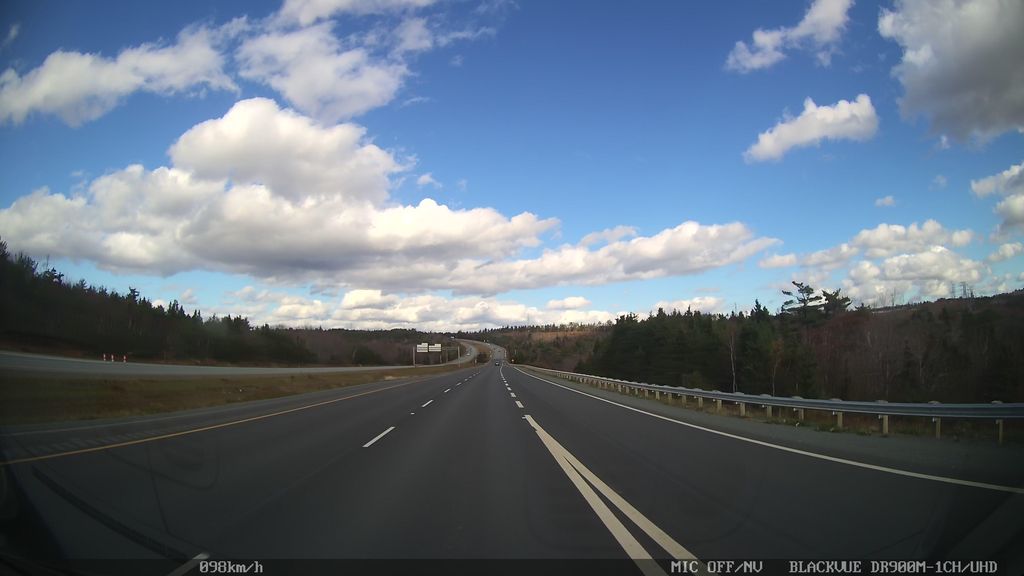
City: halifax